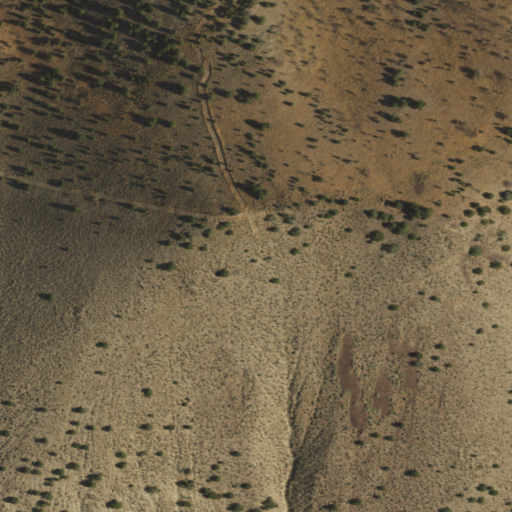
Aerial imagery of mountain in Nevada named Golden Gate Hill containing shrub and grassland